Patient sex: M
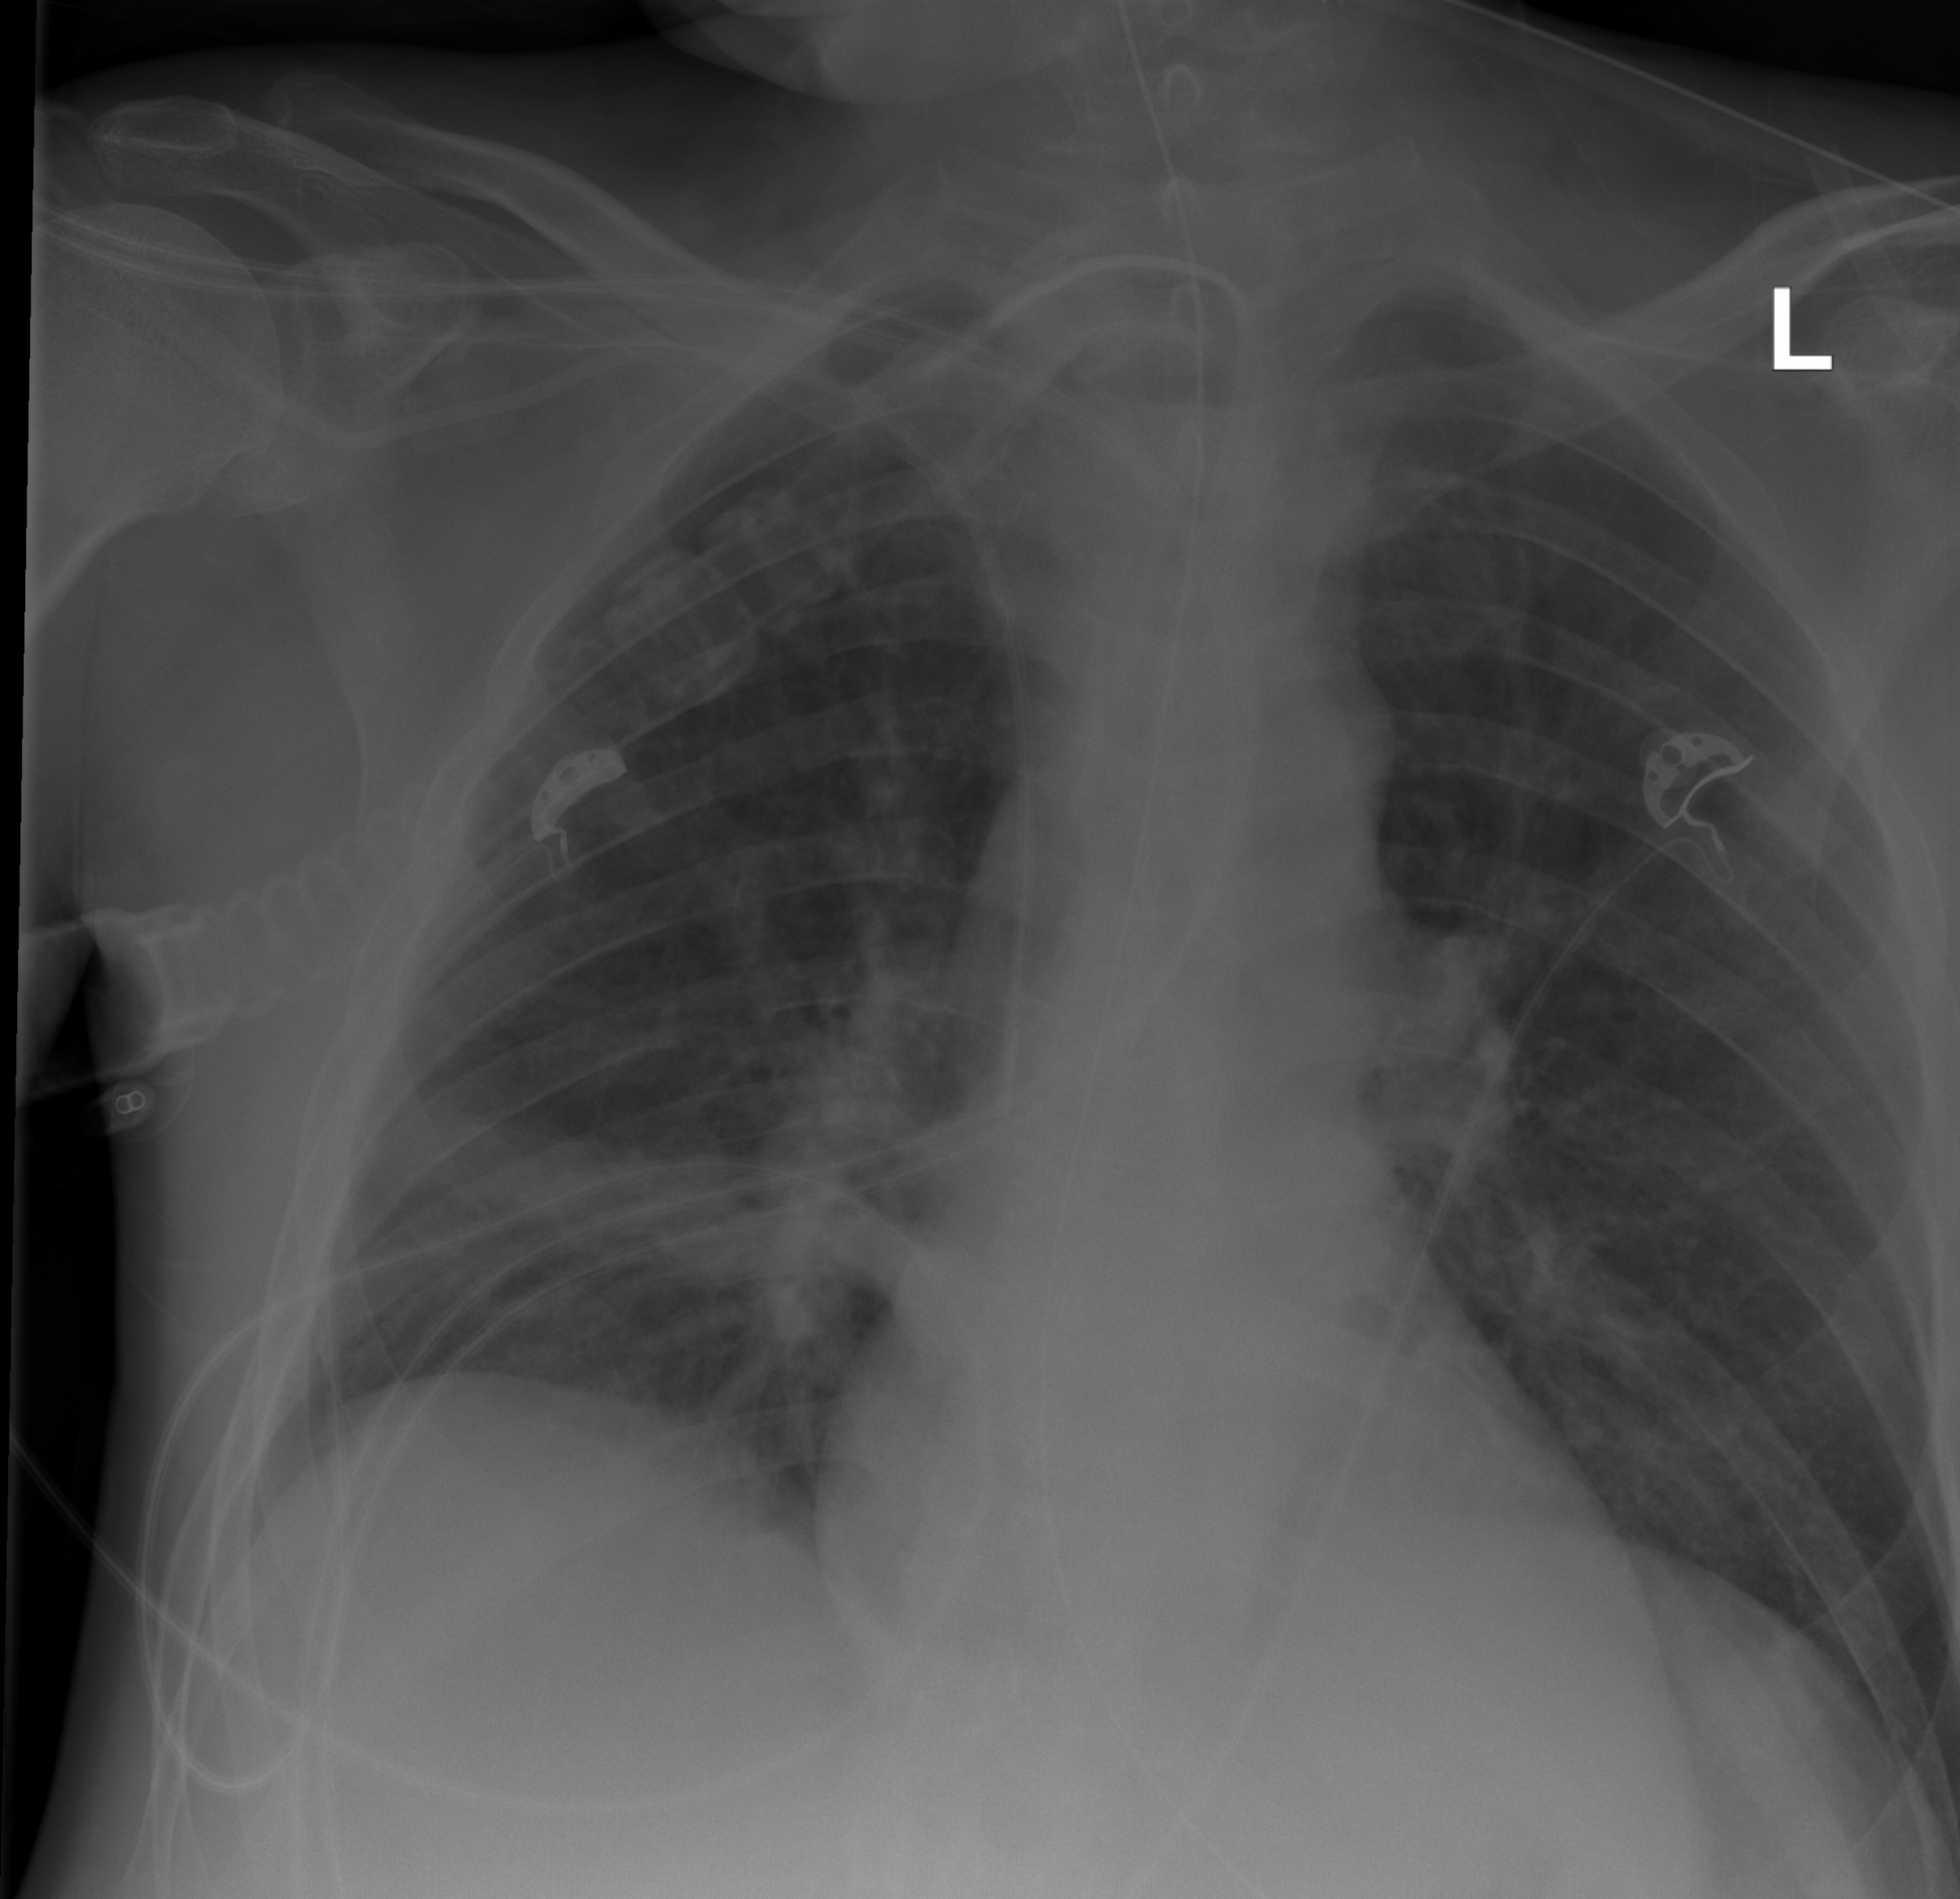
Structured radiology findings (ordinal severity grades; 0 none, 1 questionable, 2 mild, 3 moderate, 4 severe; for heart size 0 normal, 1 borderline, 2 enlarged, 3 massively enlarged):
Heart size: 0
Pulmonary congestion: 0
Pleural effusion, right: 0
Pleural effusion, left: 0
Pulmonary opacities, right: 0
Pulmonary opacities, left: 0
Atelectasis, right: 2
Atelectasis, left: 0